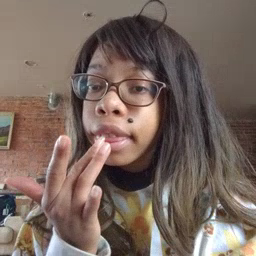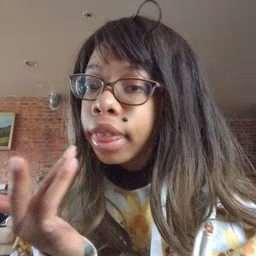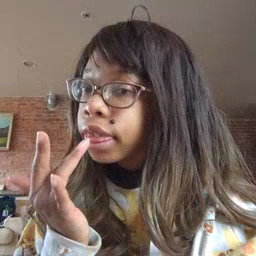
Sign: taste